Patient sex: M
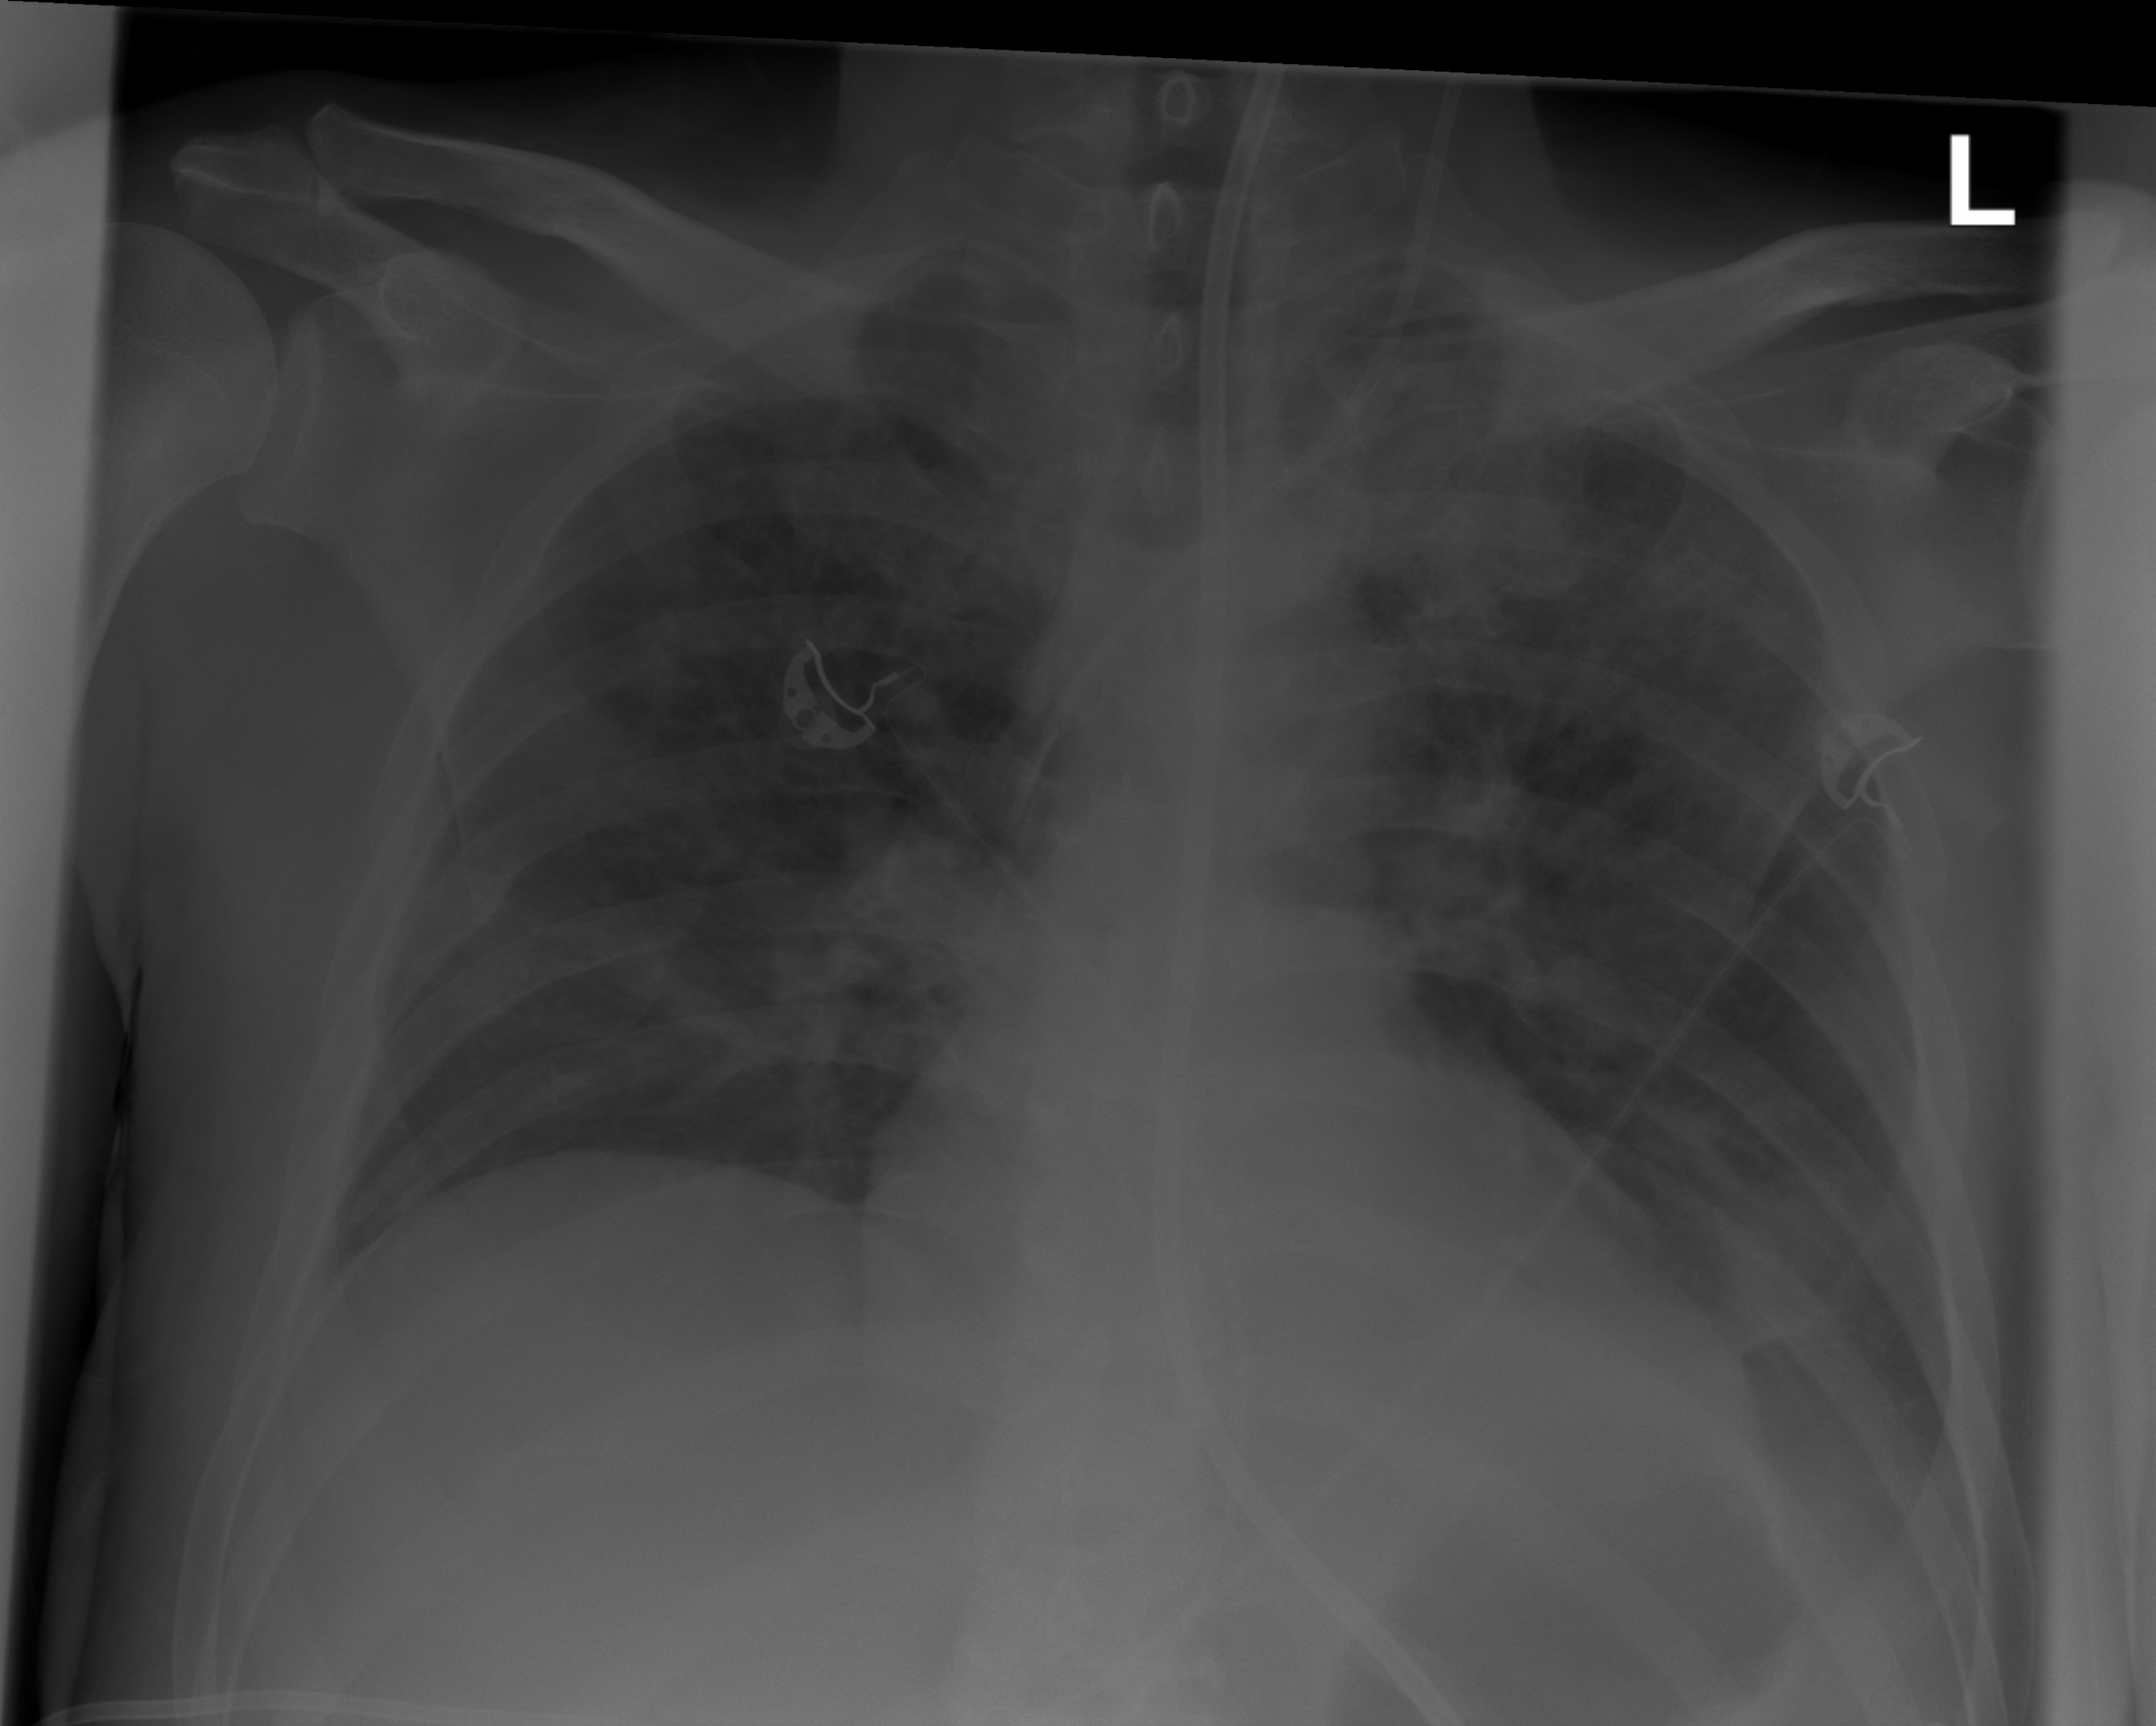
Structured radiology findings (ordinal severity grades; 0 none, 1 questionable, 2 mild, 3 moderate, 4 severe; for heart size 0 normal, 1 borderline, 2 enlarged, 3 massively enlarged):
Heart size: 0
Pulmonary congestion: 0
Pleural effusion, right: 0
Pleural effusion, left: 1
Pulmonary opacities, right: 0
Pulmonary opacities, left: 2
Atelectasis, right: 0
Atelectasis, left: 0